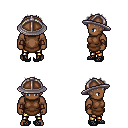
a pixel art fantasy rpg character, male body template, human, dark skin, brown tunic, gold greaves, gray bedhead hairstyle, chain helm, cloth bracers, ghillies, four views (front, back, left, right), 2x2 character sprite sheet, small pixel art, hard edges, no anti-aliasing